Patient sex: F
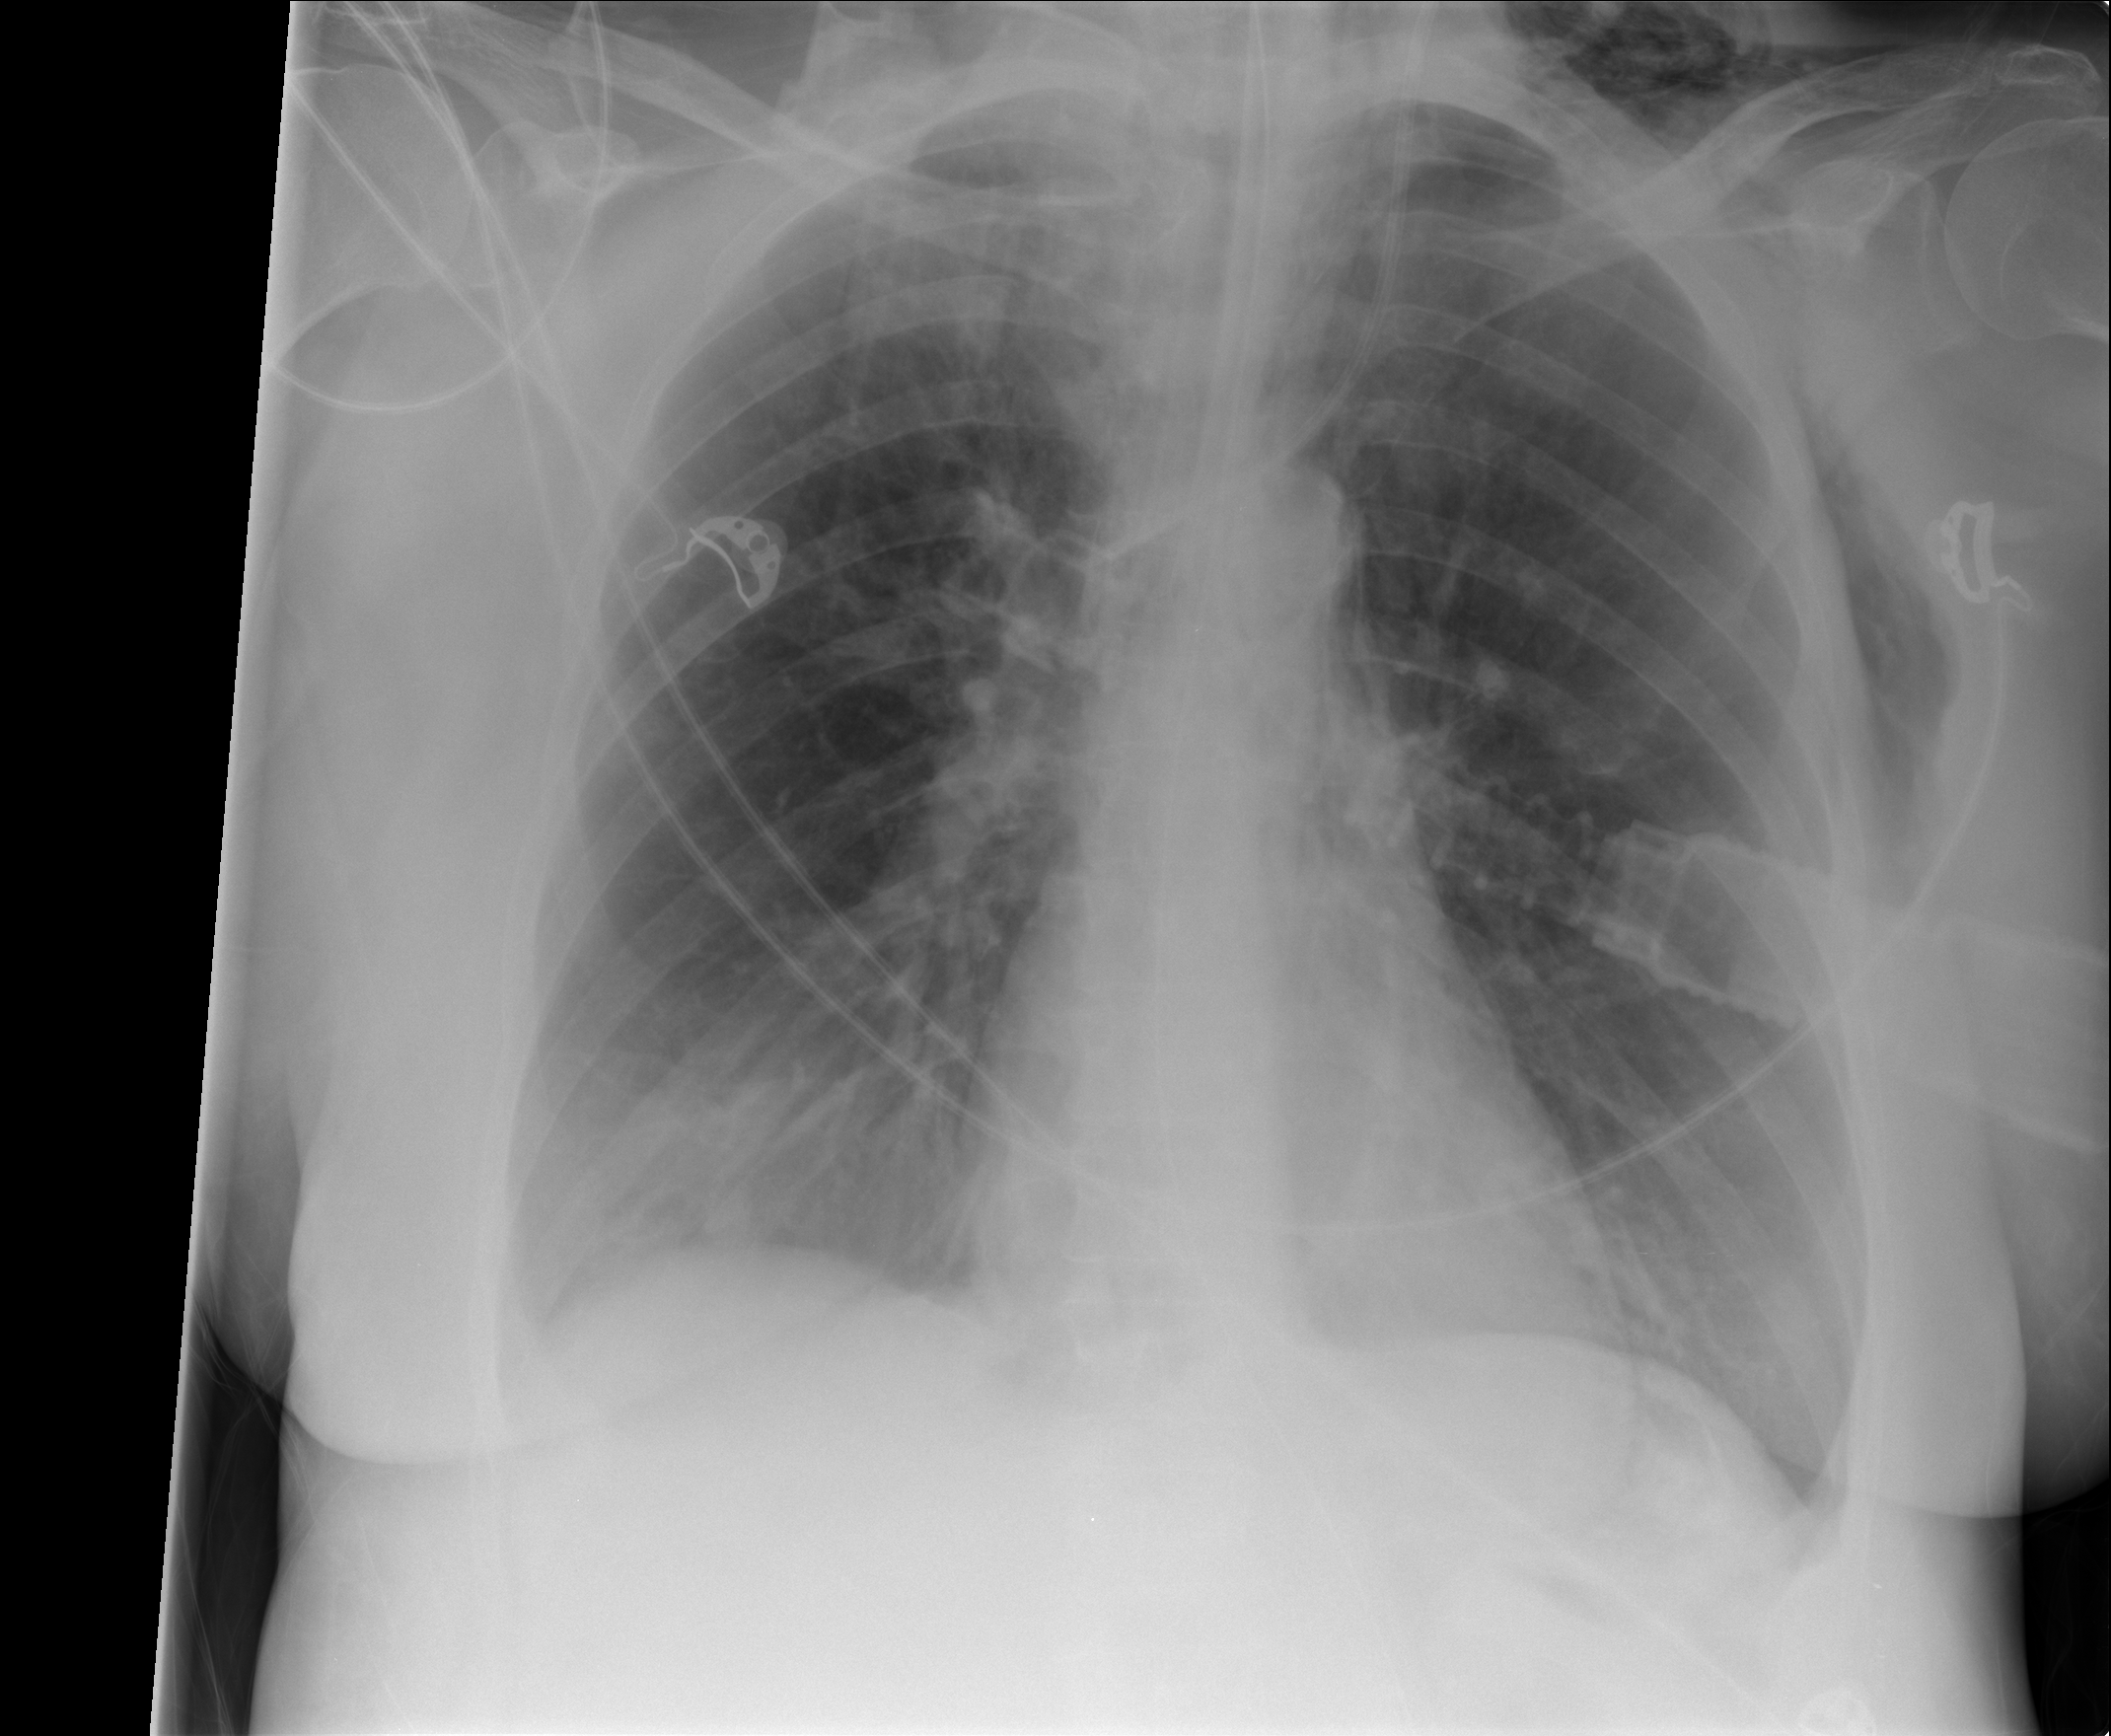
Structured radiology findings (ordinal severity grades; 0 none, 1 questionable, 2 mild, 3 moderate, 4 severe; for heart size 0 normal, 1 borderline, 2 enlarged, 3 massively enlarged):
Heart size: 0
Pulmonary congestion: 0
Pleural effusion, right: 0
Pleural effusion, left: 0
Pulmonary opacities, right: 0
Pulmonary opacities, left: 0
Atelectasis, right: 2
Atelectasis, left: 0